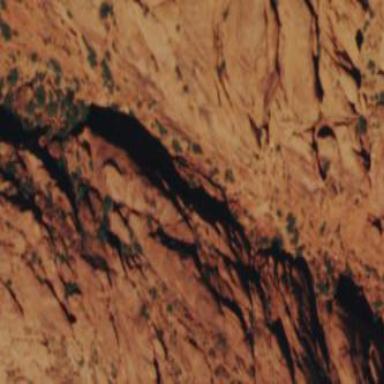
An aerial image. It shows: Red cliff in the natural landscape.